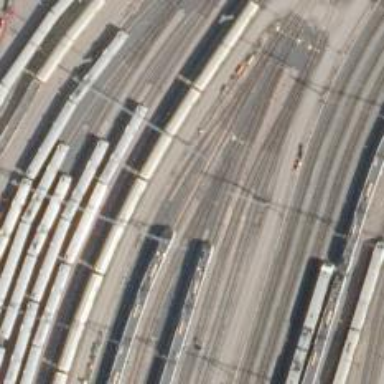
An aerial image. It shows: Railway signal.